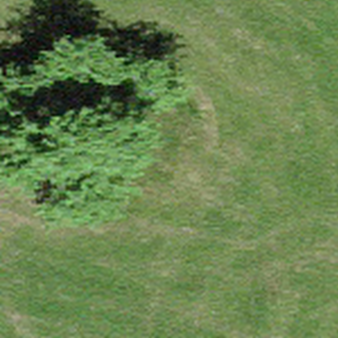
Label: other